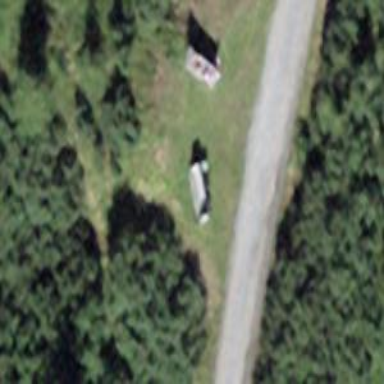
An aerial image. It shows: Bench.